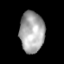
Tissue: lung
Cell type: T cells
Senescence score: 0.2423
Nuclear area (px): 992
Mean DAPI intensity: 166.965